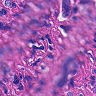
Metastatic tissue present: yes